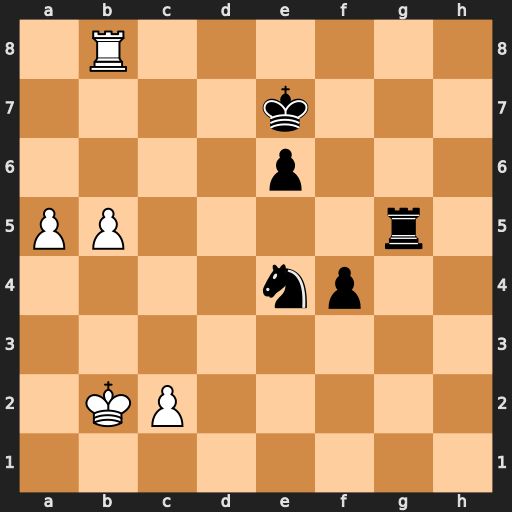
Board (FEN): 1R6/4k3/4p3/PP4r1/4np2/8/1KP5/8
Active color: w
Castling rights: -
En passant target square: -
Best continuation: a6 Nd6 a7 Rxb5+ Rxb5 Nxb5 a8=Q